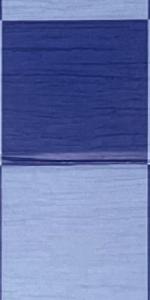
Label: Empty